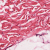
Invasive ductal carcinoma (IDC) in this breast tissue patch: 0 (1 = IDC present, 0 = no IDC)